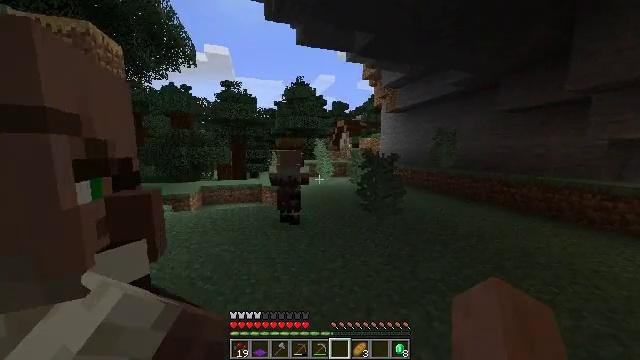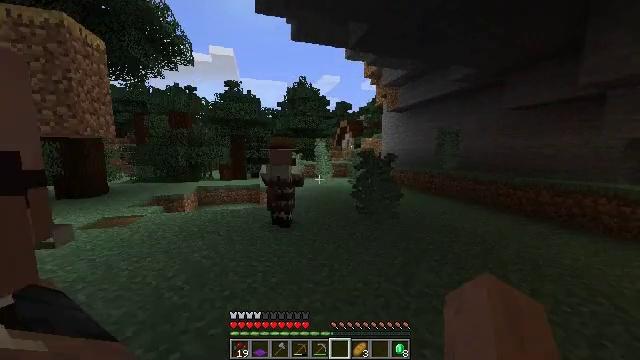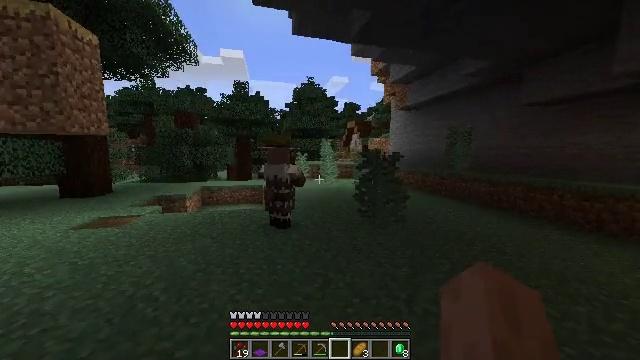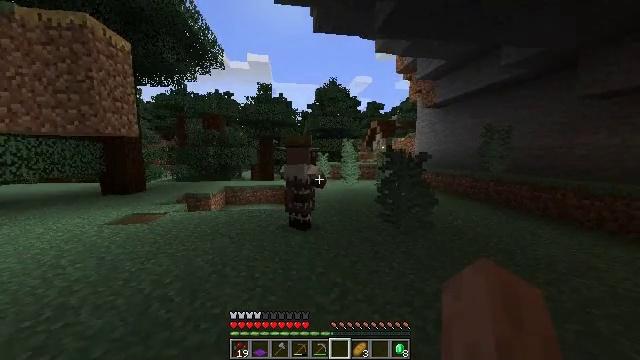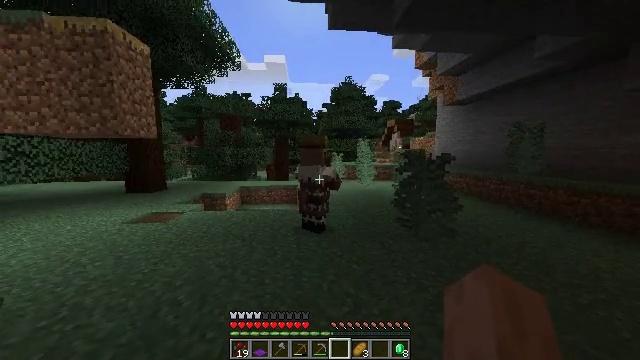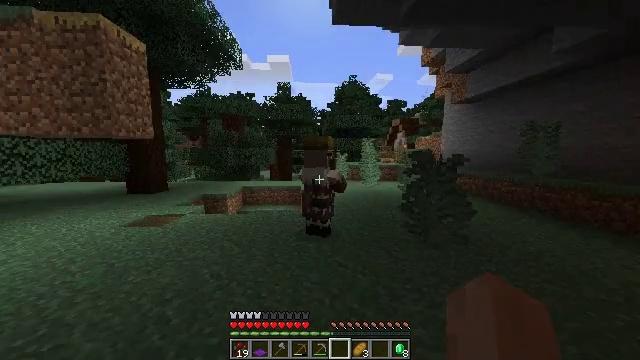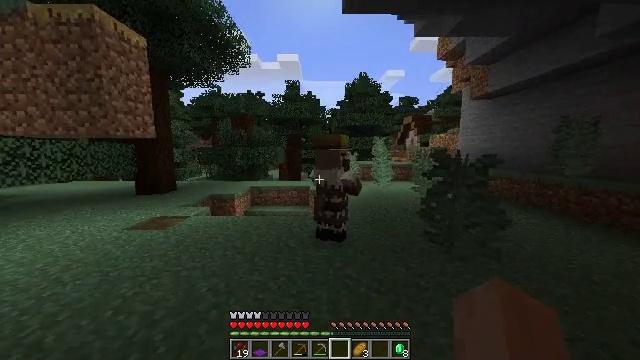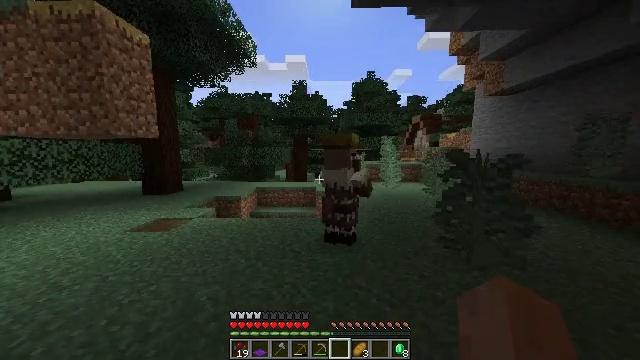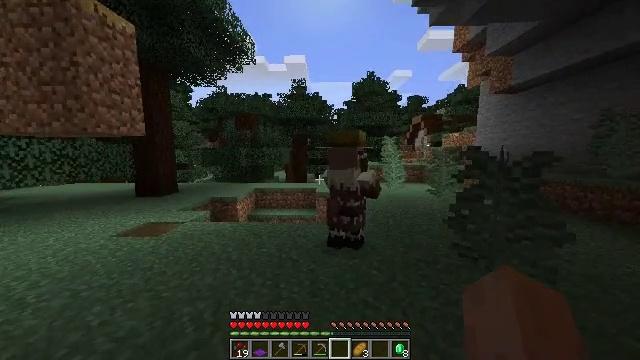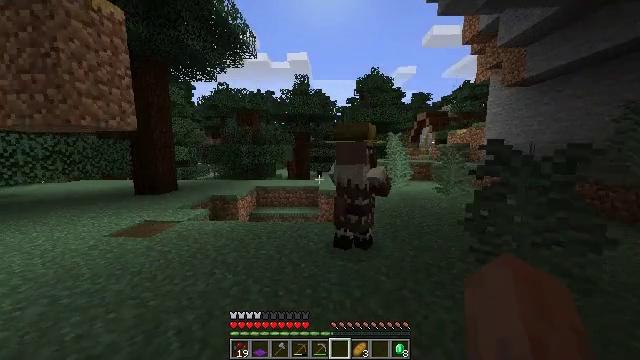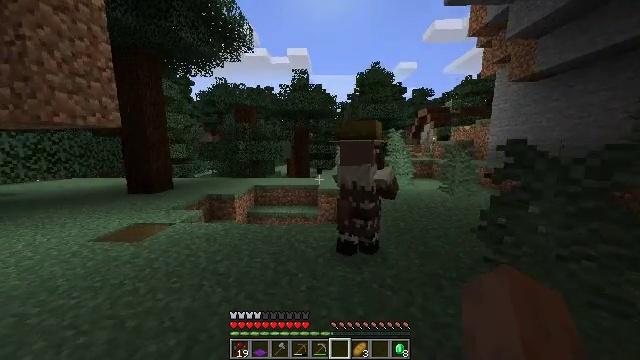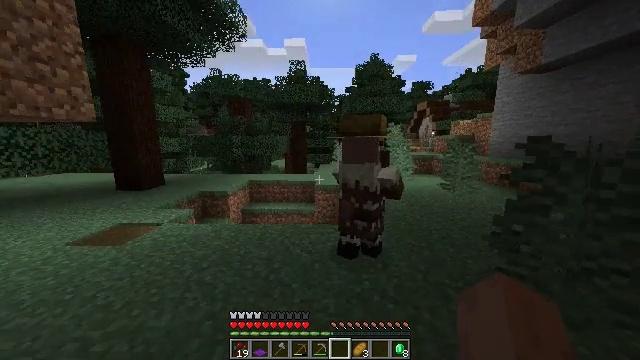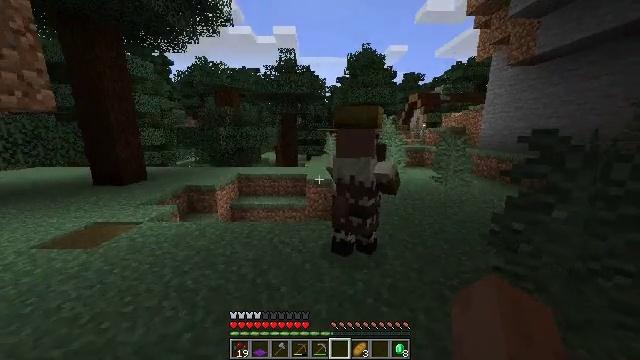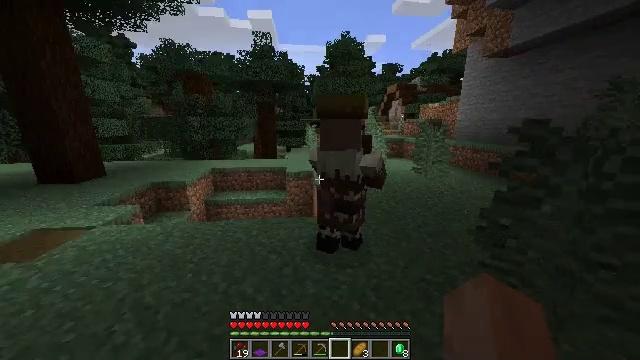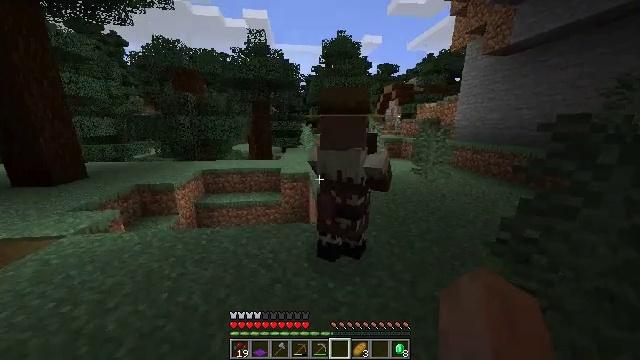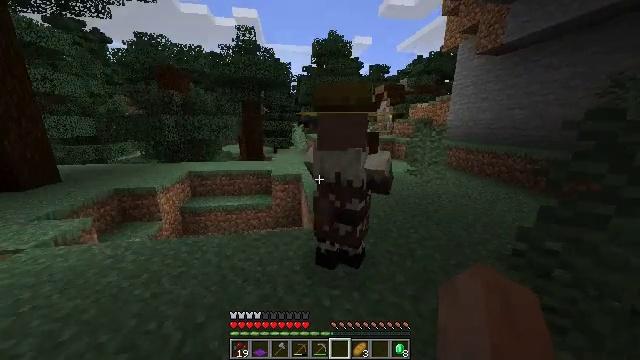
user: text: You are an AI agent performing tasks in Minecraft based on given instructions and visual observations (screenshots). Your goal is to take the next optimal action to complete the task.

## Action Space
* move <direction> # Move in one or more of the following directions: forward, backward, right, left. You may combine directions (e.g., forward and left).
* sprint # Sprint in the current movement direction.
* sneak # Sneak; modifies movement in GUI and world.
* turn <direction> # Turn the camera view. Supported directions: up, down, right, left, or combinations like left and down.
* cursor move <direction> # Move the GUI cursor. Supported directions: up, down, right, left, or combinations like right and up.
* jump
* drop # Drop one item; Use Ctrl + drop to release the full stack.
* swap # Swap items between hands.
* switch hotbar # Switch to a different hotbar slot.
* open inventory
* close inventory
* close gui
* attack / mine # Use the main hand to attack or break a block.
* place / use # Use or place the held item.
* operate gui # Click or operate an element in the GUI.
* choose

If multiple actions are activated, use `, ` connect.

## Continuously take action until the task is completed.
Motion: motion action
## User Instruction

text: Make some bread using three wheat.
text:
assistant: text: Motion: move forward and move right, sprint, turn left
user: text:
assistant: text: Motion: move forward, sprint, turn left
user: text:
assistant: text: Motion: move forward, sprint, turn left
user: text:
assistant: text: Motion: move forward, sprint, turn left
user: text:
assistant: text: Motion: move forward, sprint, turn left
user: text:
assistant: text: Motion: move forward, sprint, turn left
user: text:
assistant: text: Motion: move forward, sprint, turn left
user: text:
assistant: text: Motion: move forward, sprint
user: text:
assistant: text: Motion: move forward, sprint
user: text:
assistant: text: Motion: move forward, sprint
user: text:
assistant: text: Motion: move forward, sprint, turn down
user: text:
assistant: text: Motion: move forward, sprint, turn right and down
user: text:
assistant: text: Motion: move forward, turn right and down
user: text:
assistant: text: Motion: move forward, turn right
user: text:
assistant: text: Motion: turn right
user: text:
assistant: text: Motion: turn right
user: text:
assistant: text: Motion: turn right
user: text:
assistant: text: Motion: no_op
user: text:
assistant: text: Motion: use / place
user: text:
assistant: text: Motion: use / place
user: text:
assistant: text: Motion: use / place
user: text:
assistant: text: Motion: use / place
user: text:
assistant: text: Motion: no_op
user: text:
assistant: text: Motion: open gui
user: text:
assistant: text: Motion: no_op
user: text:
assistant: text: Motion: no_op
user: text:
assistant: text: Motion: no_op
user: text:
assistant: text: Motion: no_op
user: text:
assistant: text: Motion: no_op
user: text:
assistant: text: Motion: no_op